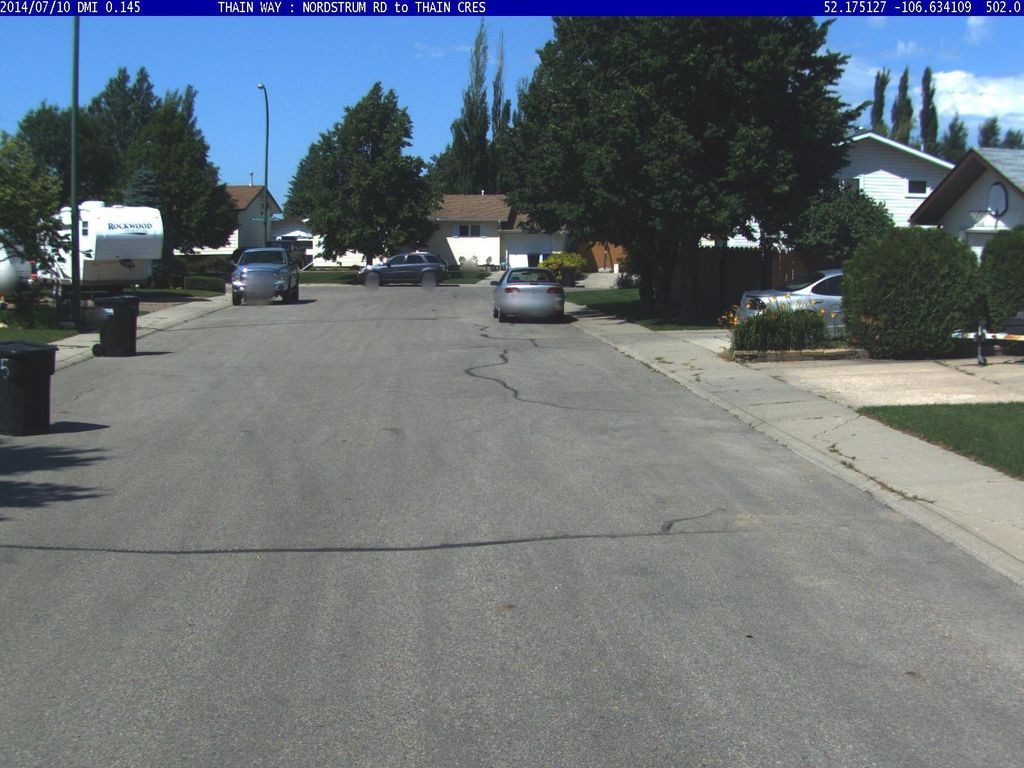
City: saskatoon